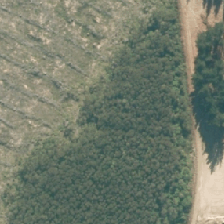
Land cover: manuka_kanuka